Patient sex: M
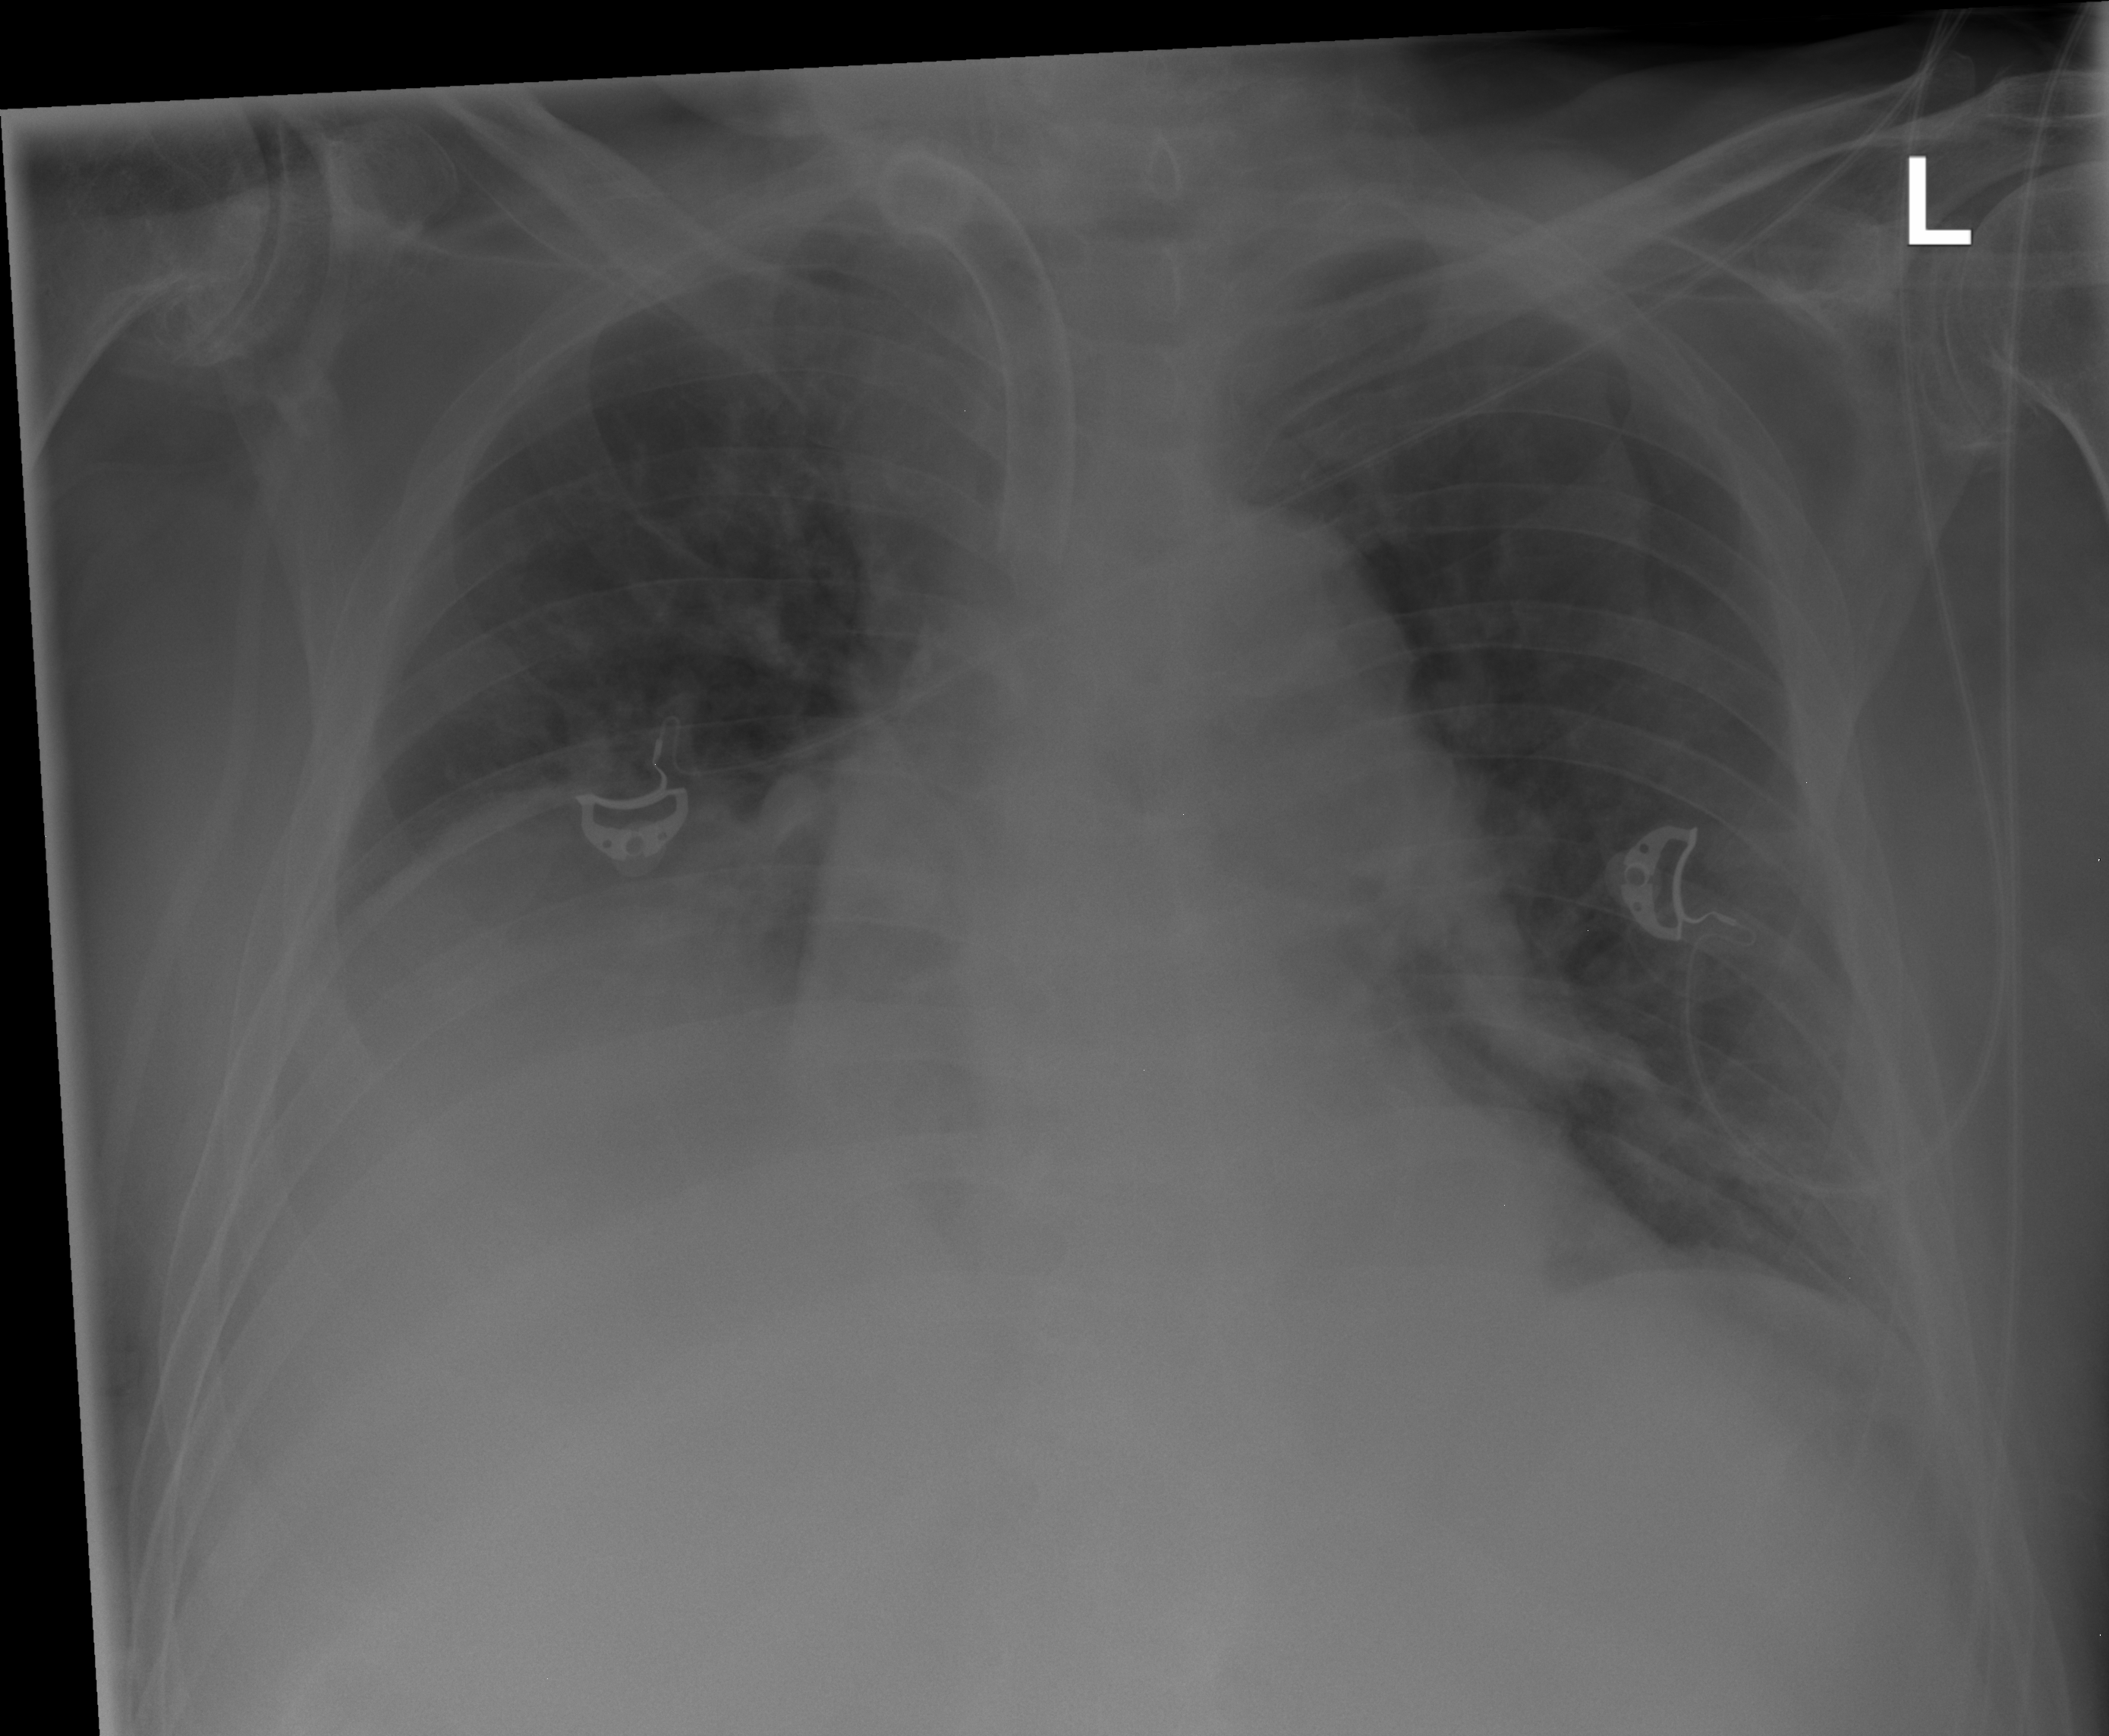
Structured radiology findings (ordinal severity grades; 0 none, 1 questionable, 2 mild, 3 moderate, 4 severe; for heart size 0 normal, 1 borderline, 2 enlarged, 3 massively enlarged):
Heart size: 1
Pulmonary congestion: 0
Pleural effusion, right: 0
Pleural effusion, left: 0
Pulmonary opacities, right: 0
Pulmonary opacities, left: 0
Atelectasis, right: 2
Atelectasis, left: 2